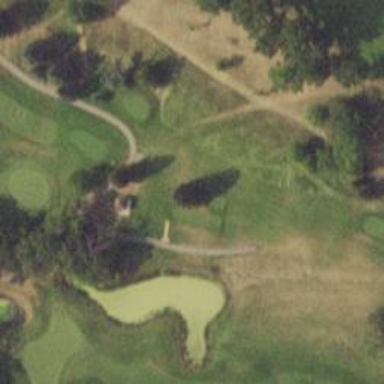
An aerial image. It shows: Path for both road and golf.